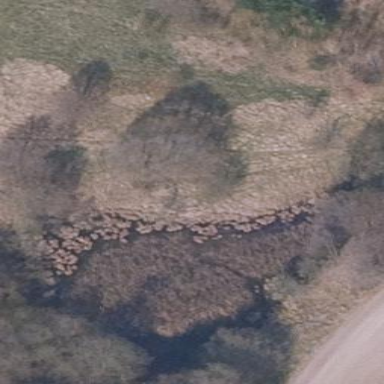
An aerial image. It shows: Landscape with heath vegetation.